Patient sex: M
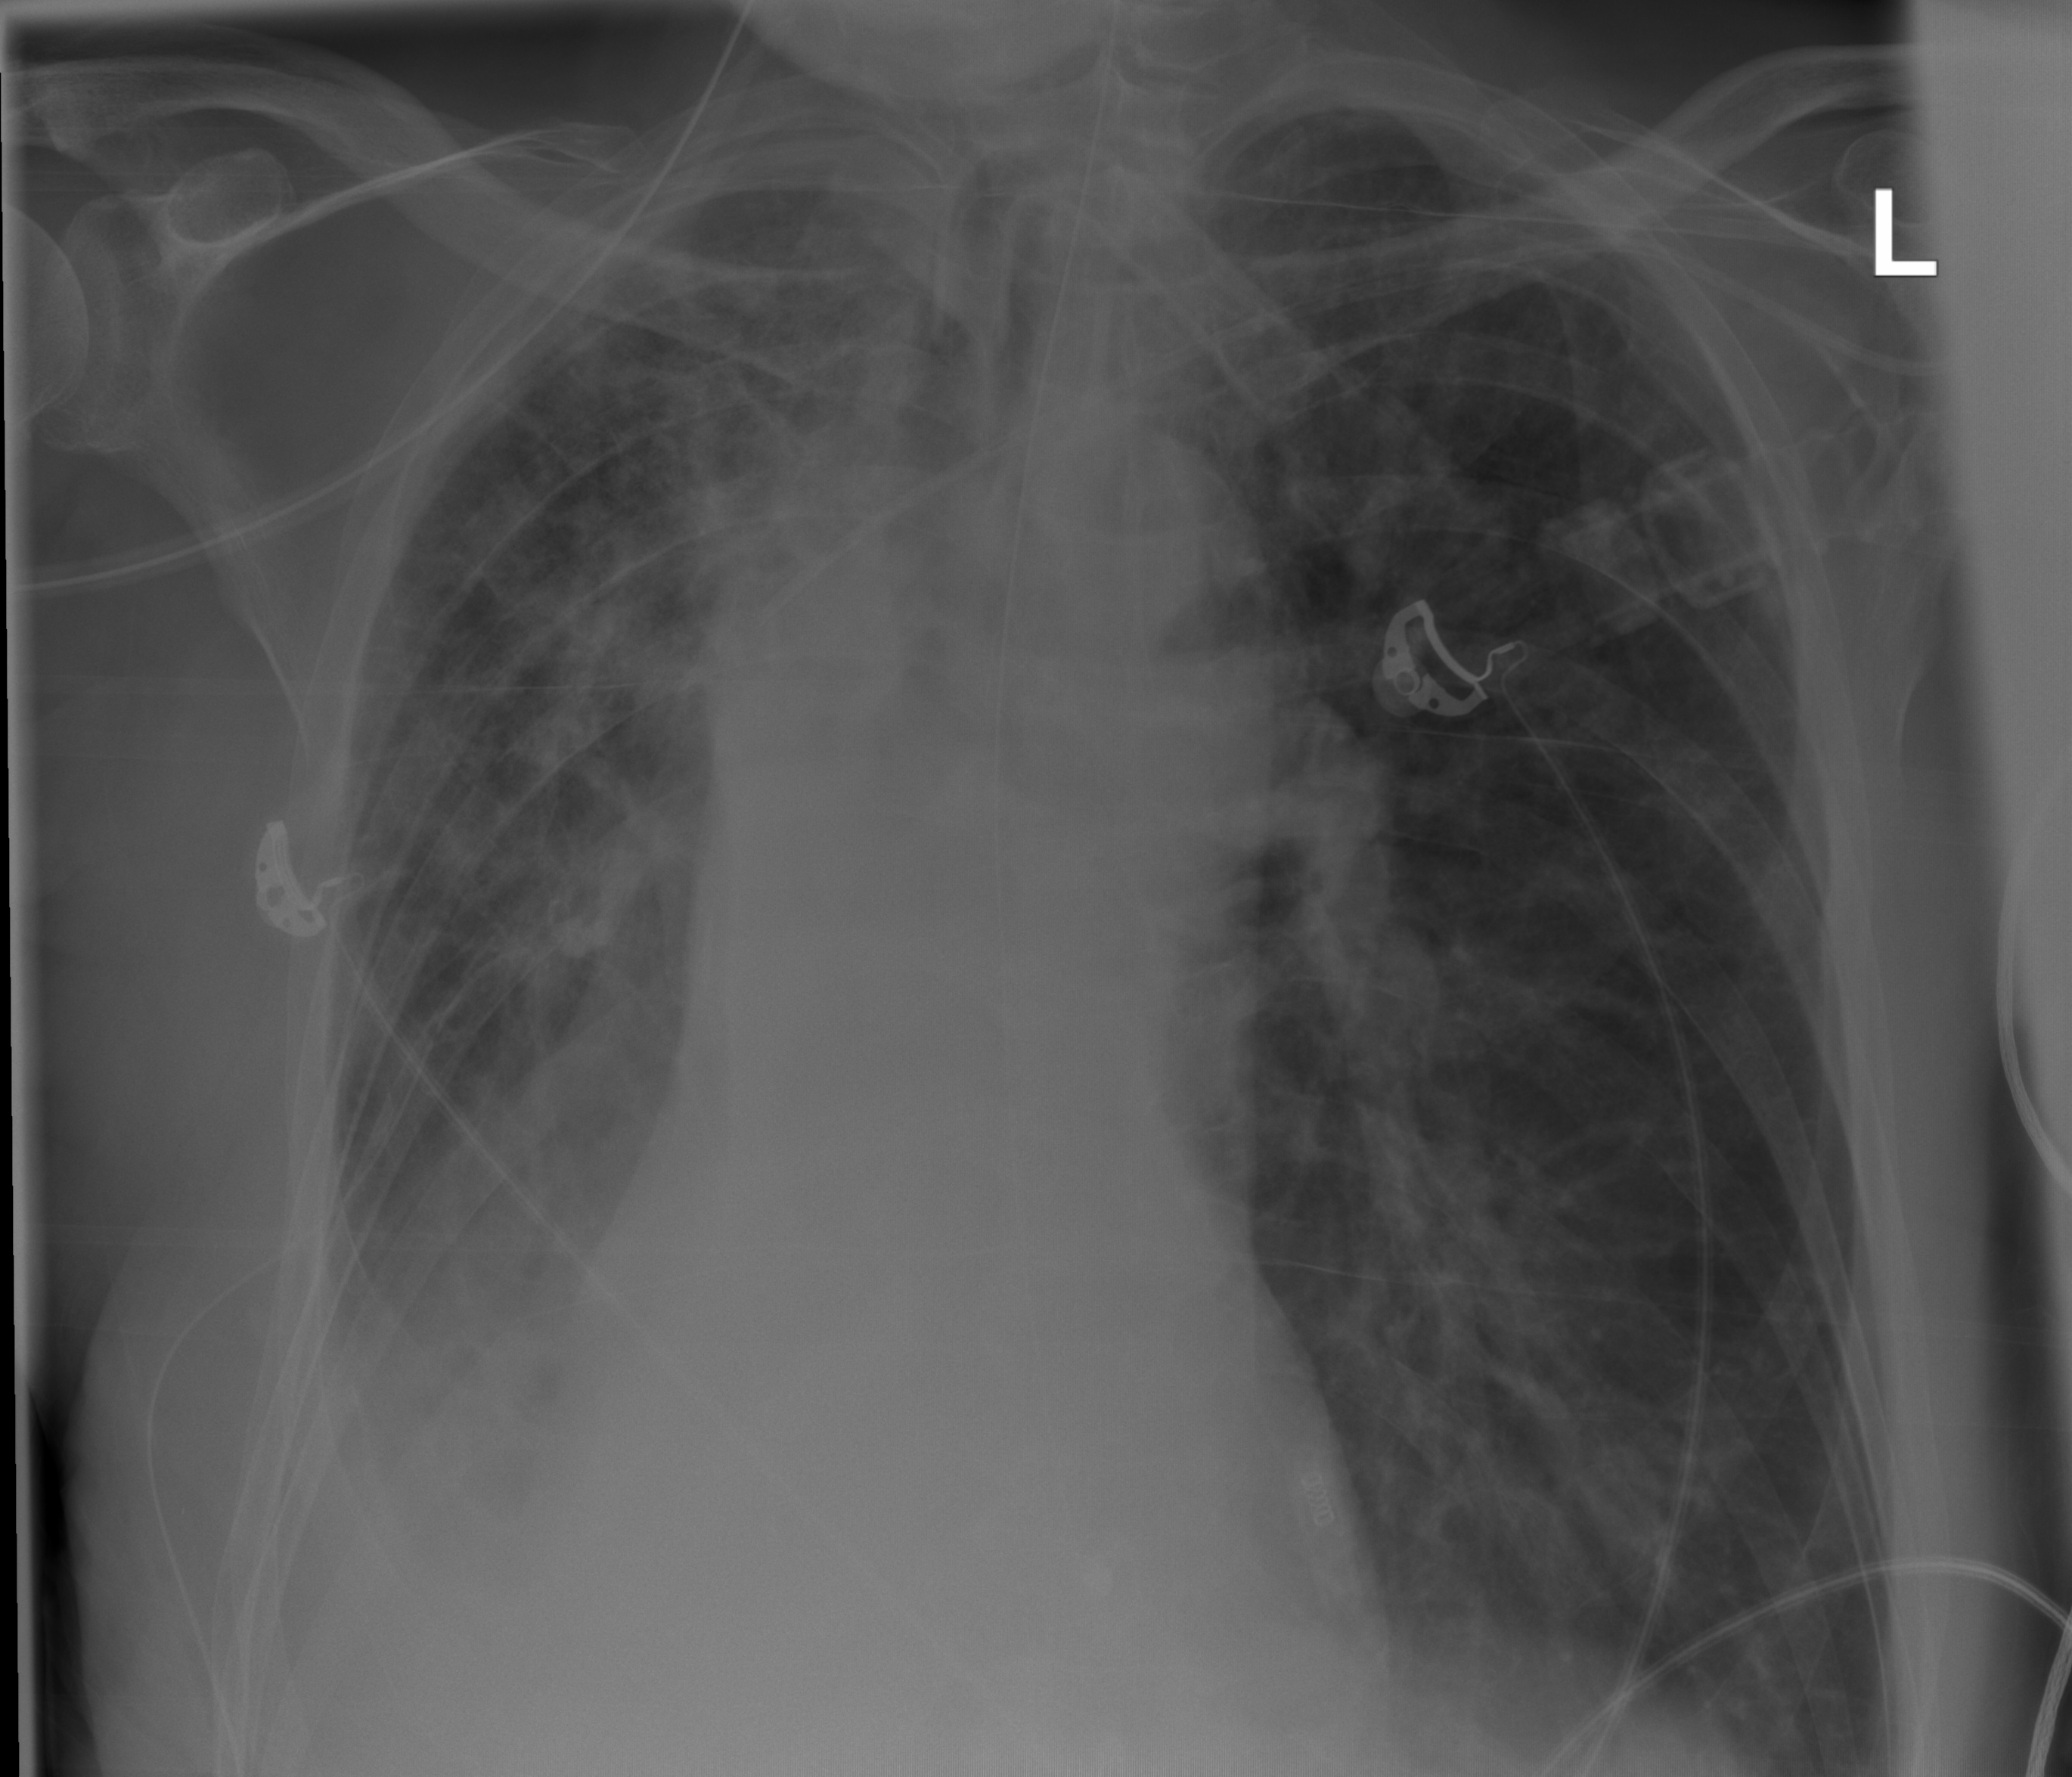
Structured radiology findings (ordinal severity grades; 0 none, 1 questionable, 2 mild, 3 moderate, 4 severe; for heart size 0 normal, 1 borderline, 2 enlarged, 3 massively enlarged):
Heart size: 0
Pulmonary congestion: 0
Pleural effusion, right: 2
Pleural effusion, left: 1
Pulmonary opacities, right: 2
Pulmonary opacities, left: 1
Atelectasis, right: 2
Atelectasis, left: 1